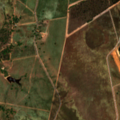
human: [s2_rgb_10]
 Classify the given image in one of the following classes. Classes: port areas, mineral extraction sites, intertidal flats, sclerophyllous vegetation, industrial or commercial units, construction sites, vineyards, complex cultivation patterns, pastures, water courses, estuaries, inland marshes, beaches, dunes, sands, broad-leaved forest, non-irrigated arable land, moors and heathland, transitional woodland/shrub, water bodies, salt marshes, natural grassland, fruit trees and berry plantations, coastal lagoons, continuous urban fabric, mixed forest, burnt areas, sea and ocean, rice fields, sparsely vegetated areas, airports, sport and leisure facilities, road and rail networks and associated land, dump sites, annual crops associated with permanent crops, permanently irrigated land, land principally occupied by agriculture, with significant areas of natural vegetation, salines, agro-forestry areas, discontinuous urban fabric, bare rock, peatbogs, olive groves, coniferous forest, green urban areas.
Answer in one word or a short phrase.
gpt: continuous urban fabric